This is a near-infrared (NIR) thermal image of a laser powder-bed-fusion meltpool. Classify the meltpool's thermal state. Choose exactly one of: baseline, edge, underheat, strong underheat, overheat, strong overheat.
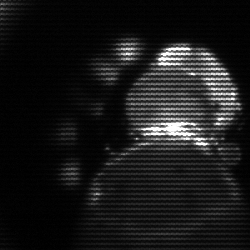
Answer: edge